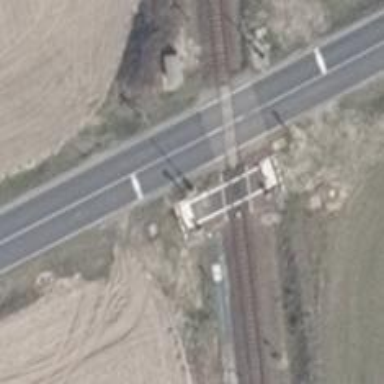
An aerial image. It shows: Crossing for the railway.